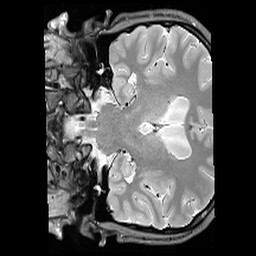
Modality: PDw
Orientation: coronal
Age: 22
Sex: female
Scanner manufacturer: siemens
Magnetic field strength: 3 T
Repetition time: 6.49 s
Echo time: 0.016 s